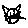
Label: cat